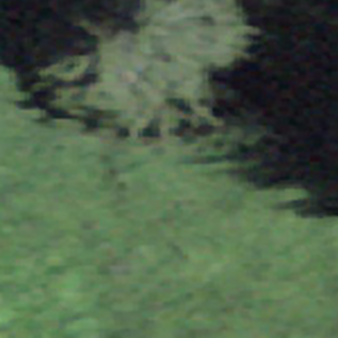
Label: other